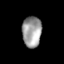
Tissue: skin
Cell type: Epithelial cells
Senescence score: 0.2084
Nuclear area (px): 577
Mean DAPI intensity: 157.988